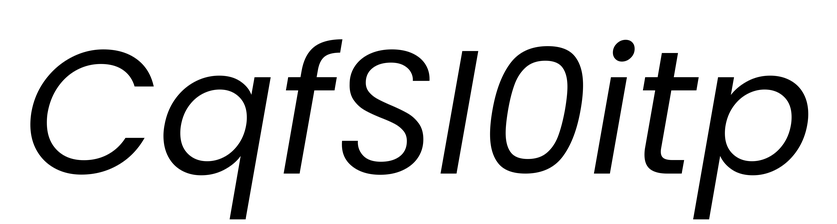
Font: Poppins-Italic